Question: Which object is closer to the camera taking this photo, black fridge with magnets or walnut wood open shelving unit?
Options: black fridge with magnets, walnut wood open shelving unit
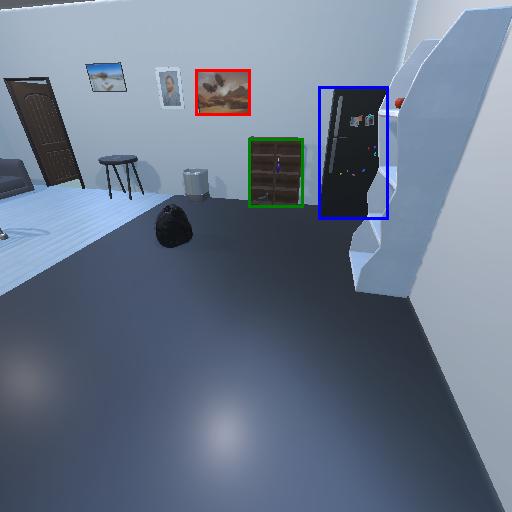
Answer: black fridge with magnets